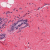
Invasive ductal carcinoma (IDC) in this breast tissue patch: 0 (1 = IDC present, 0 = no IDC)